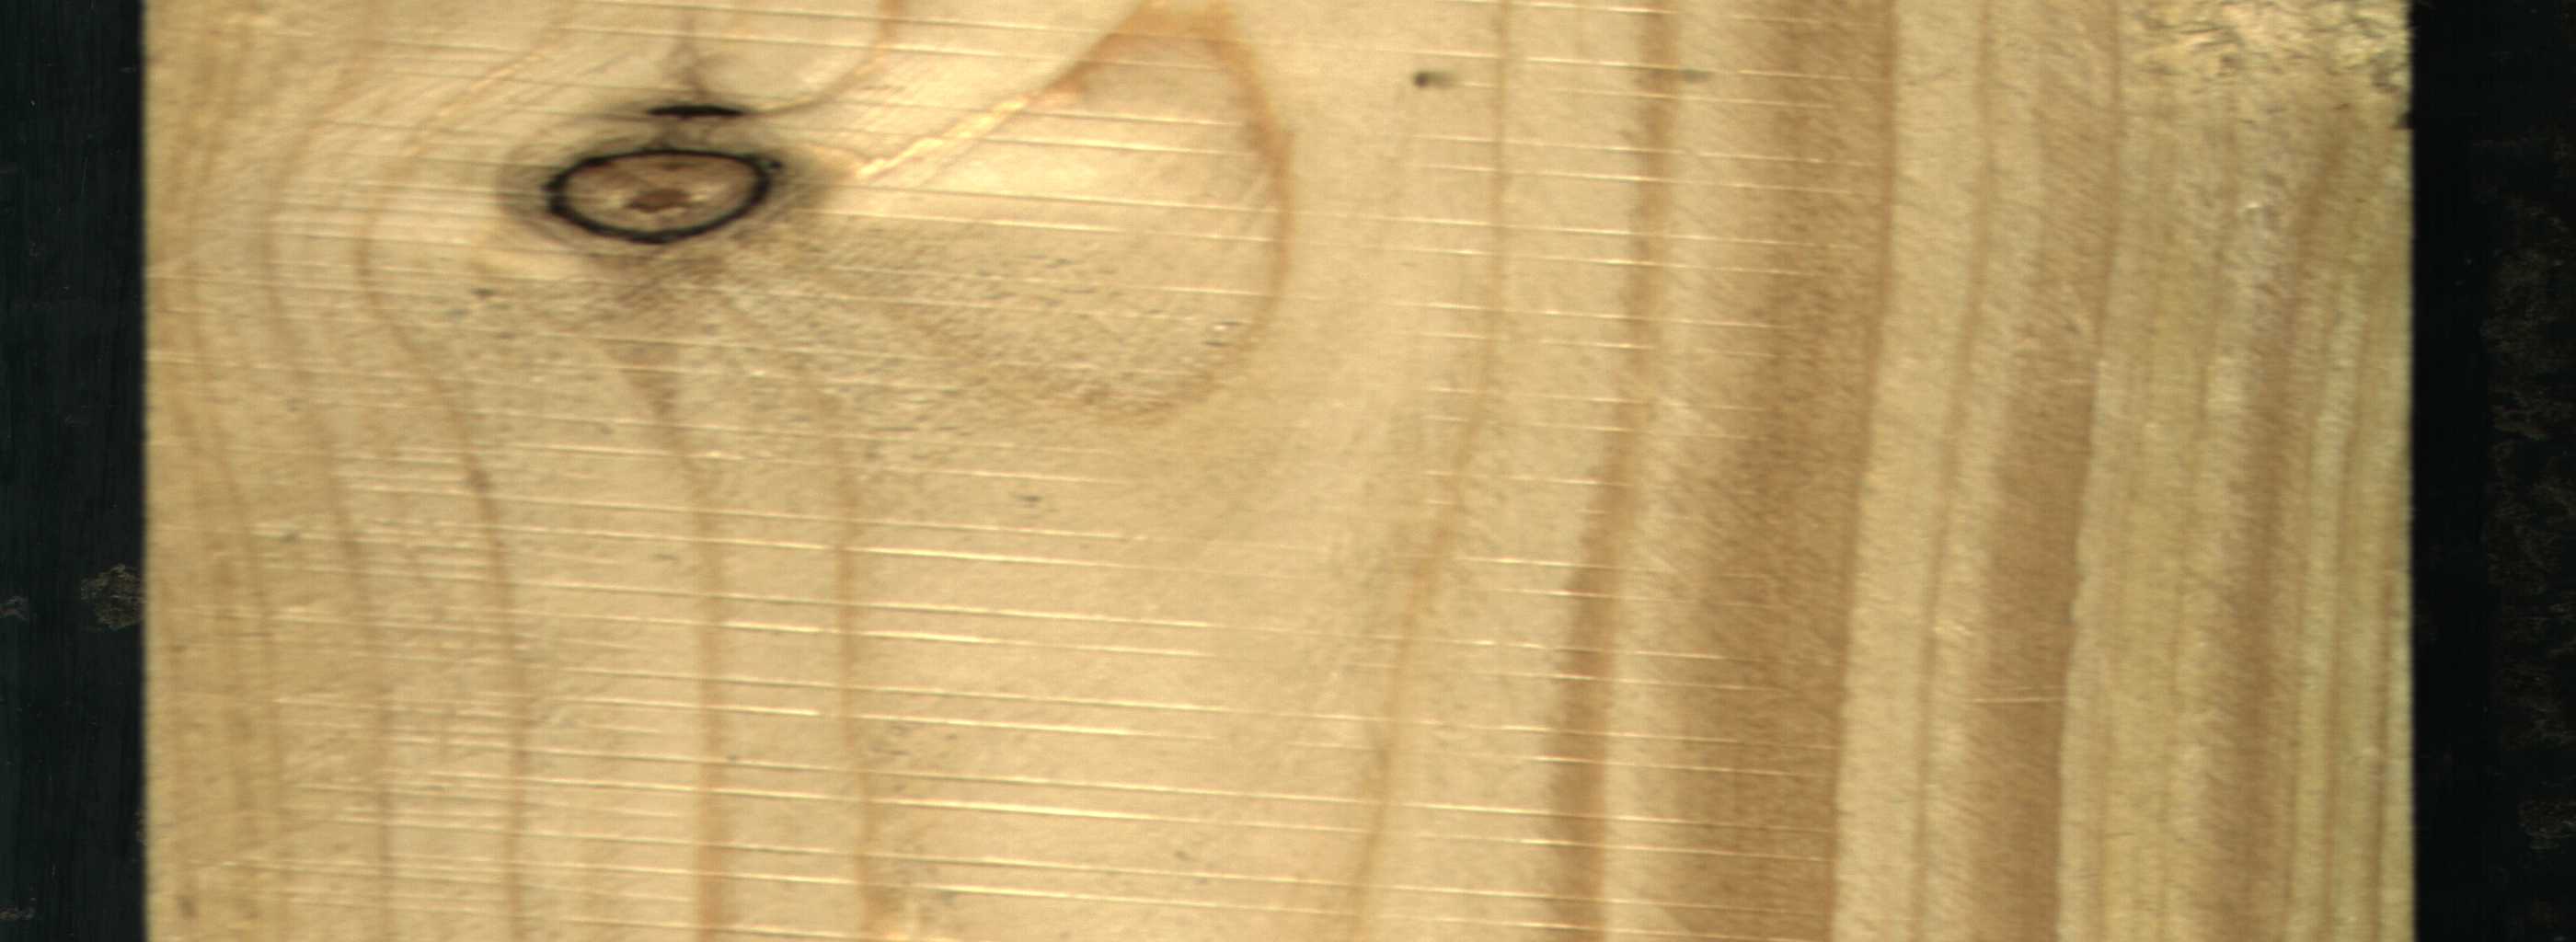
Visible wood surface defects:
Dead_Knot